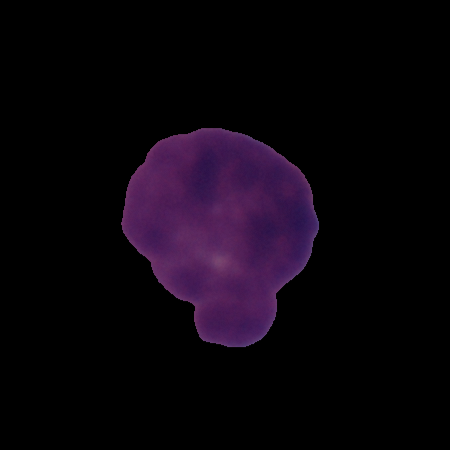
Label: cancer